Question: im using a django app (django adzone), well, but im trying to add banners, and django zone tell me " please fix the errors" , but nothing more, i cant see where are the errors.
any idea how ill know ?
# EDITED
There's not trace about the error or something like that, is just a django admin message
see the images

thanks
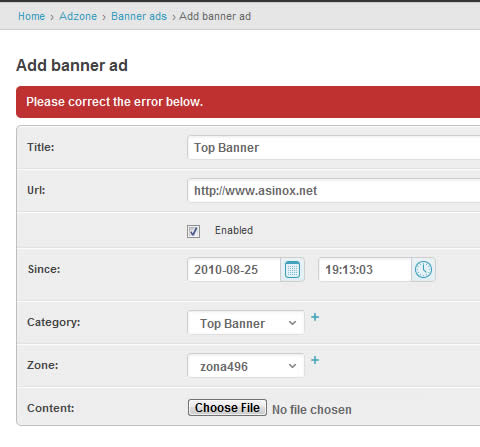
Answer: OK, i know where is the error.
There's another field named "Advertiser", but Chrome dont display this field, i dont know why. sorry i think there is not error, just a Chrome "bug".
FF,Opera, IE are showing the complete form.
Thanks